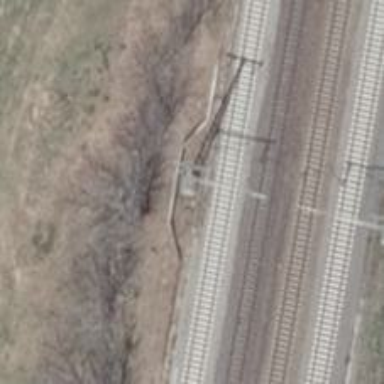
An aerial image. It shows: Power pole.